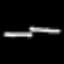
Label: squiggle